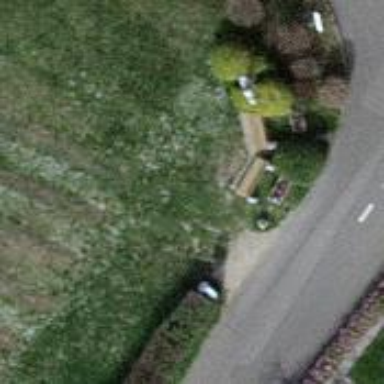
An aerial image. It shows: Bench for seating.